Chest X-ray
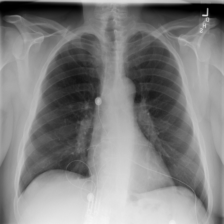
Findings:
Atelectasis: negative
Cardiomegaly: negative
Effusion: negative
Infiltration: negative
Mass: negative
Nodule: negative
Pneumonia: negative
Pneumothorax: negative
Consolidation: negative
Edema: negative
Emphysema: negative
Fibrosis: negative
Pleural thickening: negative
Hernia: negative